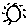
Label: sun